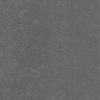
Atmospheric dust classification: dusty